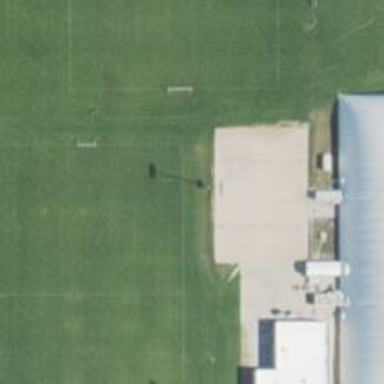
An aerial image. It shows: Soccer pitch for leisure land activities.